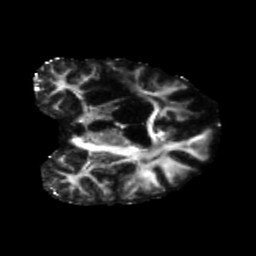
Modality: FA
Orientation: coronal
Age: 58
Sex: male
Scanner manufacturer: siemens
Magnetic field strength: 3 T
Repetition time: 5.47 s
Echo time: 0.0854 s